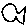
Label: fish